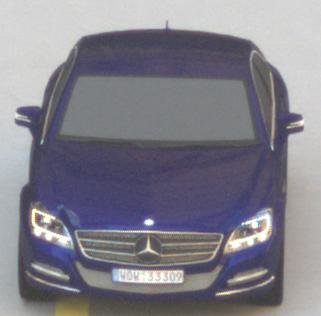
Make: Mercedes-Benz
Model: CLS Coupé 350
Detailed model: CLS-Class (218) Coupé
Model produced from: 2011/01
Model produced until: 2014/07
Doors: 4
Color: blue
Road condition: dry road
Daytime: morning or afternoon
Contrast: low contrast